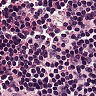
Metastatic tissue present: no